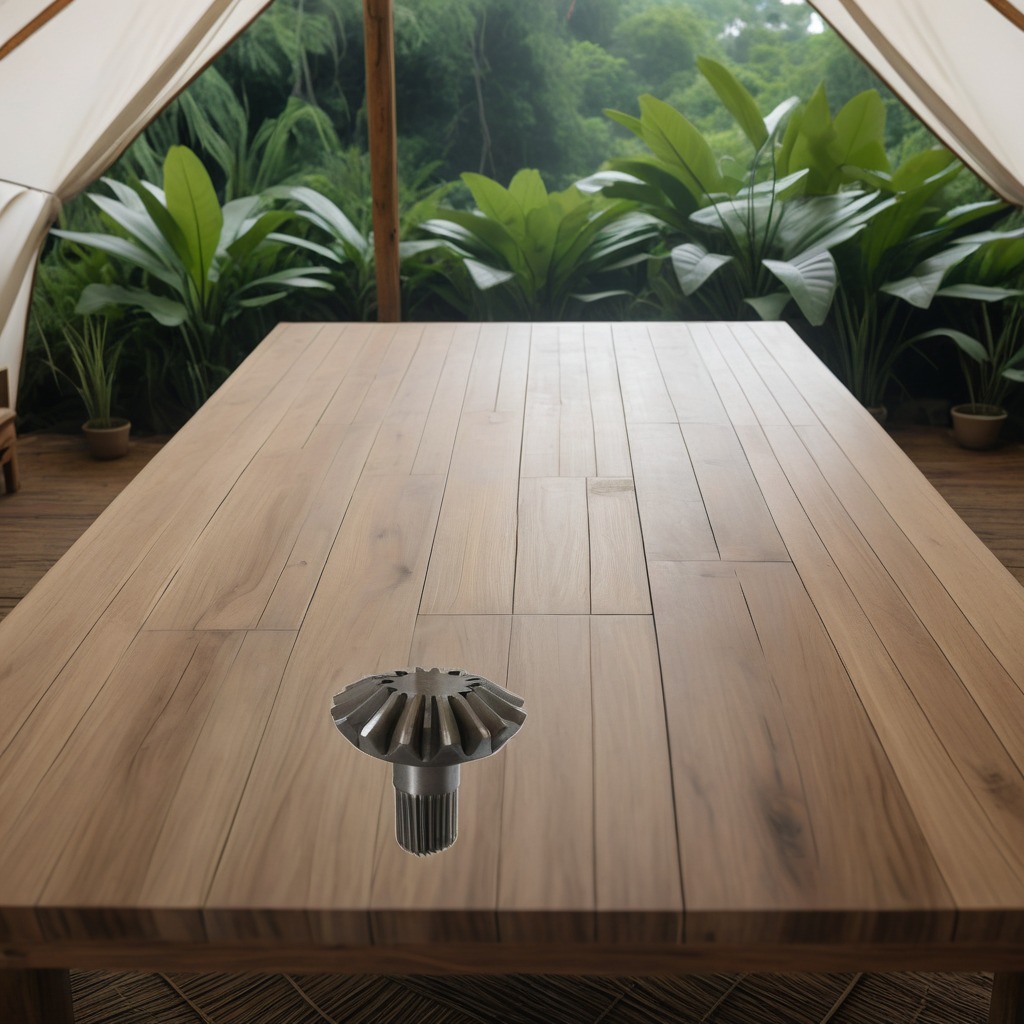
A steel gear with teeth is lying on a wooden table inside a jungle field workshop tent.